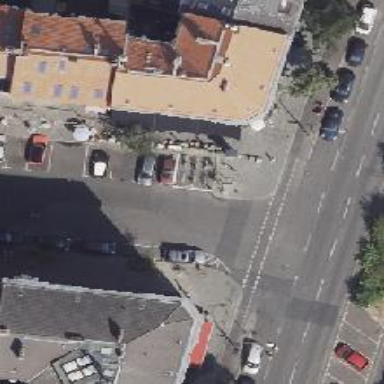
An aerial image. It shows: Unmarked crossing with left kerb extension.